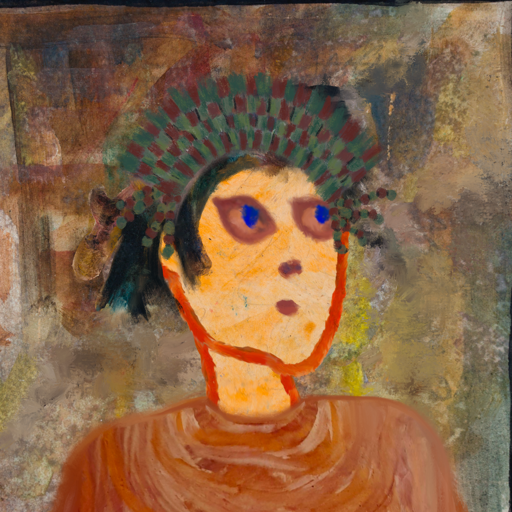
Background: Mosgoul, Head And Neck Side: Experience, Face Side: Mother_And_Son_Mother, Bust: Pious_Lady, Hair Side: Pipe, Head Accessory: After_Raid_Crown, Second Necklace: Blank, Necklace: Blank, Baby: Blank